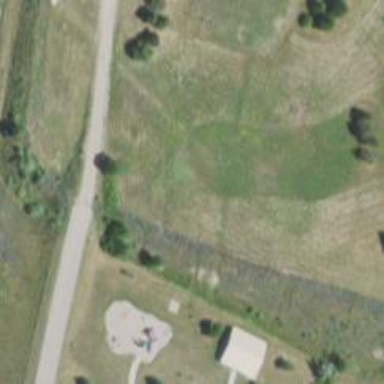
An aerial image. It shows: Disc golf basket.